Question: I wanted to make a simple application:

In line edit user should give a path to the directory he/she wants to create in a working directory (the path should always look like this: ./dirname - for now on I dont handle any errors, assuming everything is ok) and when he/she clicks ok button, there should be created a dir named 'dirname'.
But when I pass path, lets say './testdir' and click ok, my app exits and "ERROR IN CREATEDIRECTORY" is shown and of course it doesnt create a dir. What is wrong and how to fix this?
Im using Qt Creator 2.8.1
based on Qt 5.1.1 (MSVC 2010, 32 bit) on Windows XP.
Heres the code :
mainwindow.h
'''
#ifndef MAINWINDOW_H
#define MAINWINDOW_H
#include <QMainWindow>
namespace Ui {
class MainWindow;
}
class MainWindow : public QMainWindow
{
Q_OBJECT
public:
explicit MainWindow(QWidget *parent = 0);
~MainWindow();
private:
Ui::MainWindow *ui;
public slots:
void createdir();
};
#endif // MAINWINDOW_H
'''
mainwindow.cpp
'''
#include "mainwindow.h"
#include "ui_mainwindow.h"
#include <QDebug>
#include "Windows.h"
#include <stdio.h>
#include <iostream>
std::string GetLastErrorStdStr()
{
DWORD error = GetLastError();
if (error)
{
LPVOID lpMsgBuf;
DWORD bufLen = FormatMessage(
FORMAT_MESSAGE_ALLOCATE_BUFFER |
FORMAT_MESSAGE_FROM_SYSTEM |
FORMAT_MESSAGE_IGNORE_INSERTS,
NULL,
error,
MAKELANGID(LANG_NEUTRAL, SUBLANG_DEFAULT),
(LPTSTR) &lpMsgBuf,
0, NULL );
if (bufLen)
{
LPCSTR lpMsgStr = (LPCSTR)lpMsgBuf;
std::string result(lpMsgStr, lpMsgStr+bufLen);
LocalFree(lpMsgBuf);
return result;
}
}
return std::string();
}
static const wchar_t *GetWC(const char *c)
{
const size_t cSize = strlen(c)+1;
wchar_t* wc = new wchar_t[cSize];
mbstowcs (wc, c, cSize);
return wc;
}
LPCWSTR castPath(const char *path)
{
WCHAR str3[1024];
MultiByteToWideChar( 0,0, path, strlen(path), str3, strlen(path)+1);
LPCWSTR cstr4 = str3;
return cstr4;
}
static void makeDir(const char *path)
{
if(CreateDirectory(castPath(path), NULL) == 0)
{
printf("ERROR IN CREATEDIRECTORY
");
std::cout << GetLastErrorStdStr() << "
";
exit(-1);
}
}
MainWindow::MainWindow(QWidget *parent) :
QMainWindow(parent),
ui(new Ui::MainWindow)
{
ui->setupUi(this);
connect(ui->pushButton, SIGNAL(clicked()), this, SLOT(createdir()));
}
MainWindow::~MainWindow()
{
delete ui;
}
void MainWindow::createdir()
{
makeDir(ui->lineEdit->text().toStdString().c_str());
}
'''
main.cpp:
'''
#include "mainwindow.h"
#include <QApplication>
int main(int argc, char *argv[])
{
QApplication a(argc, argv);
MainWindow w;
w.show();
return a.exec();
}
'''
ui file:
'''
<?xml version="1.0" encoding="UTF-8"?>
<ui version="4.0">
<class>MainWindow</class>
<widget class="QMainWindow" name="MainWindow">
<property name="geometry">
<rect>
<x>0</x>
<y>0</y>
<width>400</width>
<height>300</height>
</rect>
</property>
<property name="windowTitle">
<string>MainWindow</string>
</property>
<widget class="QWidget" name="centralWidget">
<layout class="QHBoxLayout" name="horizontalLayout">
<item>
<widget class="QLineEdit" name="lineEdit"/>
</item>
<item>
<widget class="QPushButton" name="pushButton">
<property name="text">
<string>OK</string>
</property>
</widget>
</item>
</layout>
</widget>
<widget class="QMenuBar" name="menuBar">
<property name="geometry">
<rect>
<x>0</x>
<y>0</y>
<width>400</width>
<height>20</height>
</rect>
</property>
</widget>
<widget class="QToolBar" name="mainToolBar">
<attribute name="toolBarArea">
<enum>TopToolBarArea</enum>
</attribute>
<attribute name="toolBarBreak">
<bool>false</bool>
</attribute>
</widget>
<widget class="QStatusBar" name="statusBar"/>
</widget>
<layoutdefault spacing="6" margin="11"/>
<resources/>
<connections/>
</ui>
'''
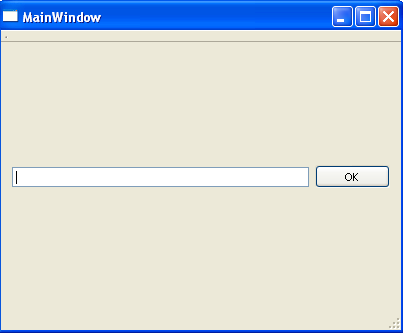
Answer: any reason you don't simply do 'QDir::currentPath().mkpath(ui->lineEdit->text())'?
besides that 'LPCWSTR' is a 'wchar_t*' (which is different from simply char*) so you'd need more conversion than just a cast
'''
static void makeDir(const wchar_t *path)
{
if(CreateDirectory((LPCWSTR)path, NULL) == 0)
{
printf("ERROR IN CREATEDIRECTORY
");
exit(-1);
}
}
'''
and calling it with
'''
makeDir(ui->lineEdit->text().toStdWString().c_str());
'''
will fix it